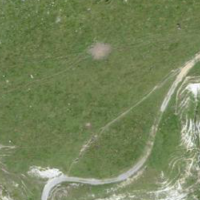
EUNIS habitat code: 26
Species observed at this site:
Dryas octopetala